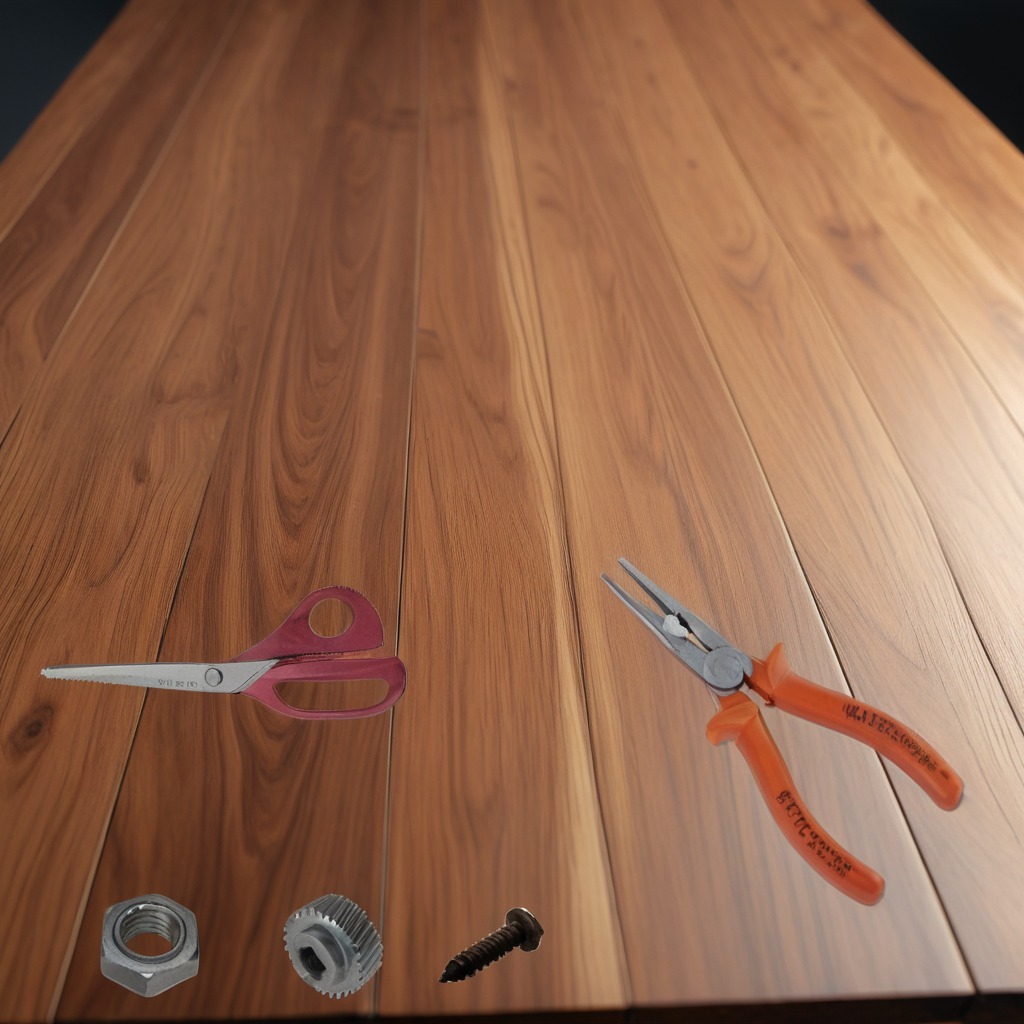
A metal gear with teeth, a metal machine screw, pliers, a metal nut, and a pair of scissors are lying on the wooden table.